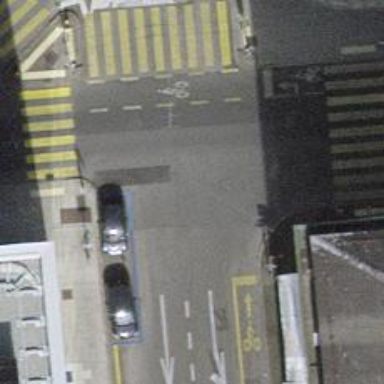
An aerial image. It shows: Road with traffic signals.